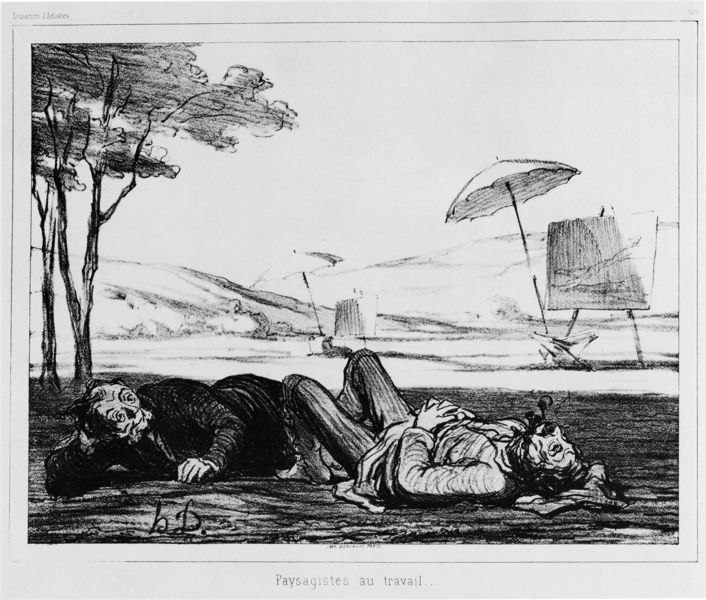
Titel: Paysagistes au travail..., Landschaftsmaler bei der Arbeit
Künstler: Honoré Daumier
Standort: France (Standort unbekannt)
Institution: Privatsammlung
Schlagwörter: baum, berg, blätter, dunkel, gemälde, hand, kopf, laub, mann, schatten, schlaf, weiß, bäume, landschaft, ocker, äste, frankreich, grau, licht, männer, schwarz, skizze, zeichnung, gras, schirm, sonnenschirm, wiese, malerei, alt, bart, betrunken, hose, jacke, rahmen, bild, signatur, ferne, horizont, hügel, natur, weite, zweige, sonne, boden, haare, arbeit, schrift, sommer, strand, bilder, ruhe, liegen, ruhen, zwei, hosen, berge, gebirge, hitze, graphik, linien, pause, hocker, arbeiter, stämme, draussen, pfeife, rauchen, homme, gestreift, maler, staffelei, impressionisten, ellenbogen, liegend, schnauzer, ellebogen, tusche, buch, denken, heiss, linie, kohle, druck, lithographie, schraffur, radierung, titel, caricature, künstler, illustration, satire, schwarzweiß, buchstaben, schirme, leinwand, lustig, stift, daumier, buchdruck, buchseite, untertitel, entspannung, faulheit, müde, blanche, barbizon, bild im bild, staffeleien, entwürfe, ausruhen, arbre, soleil, zufriedenheit, sonnenschirme, arbres, plage, liegestuhl, hommes, drausse, honoré, honoré daumier, feldstafeleien, landleute, landschaftsmaler, paysagistes, paysagistes au repos, paysagistes au travail, staffelleien, travail, nner, gestreifte hise, hd, uuuu, liegen denken sonne baum